Question: I would add custom action into system contact detail of Android like Viber (see attached screenshot) and other messaging apps do.
When user clicks on such custom action, my app will handle. Any help?

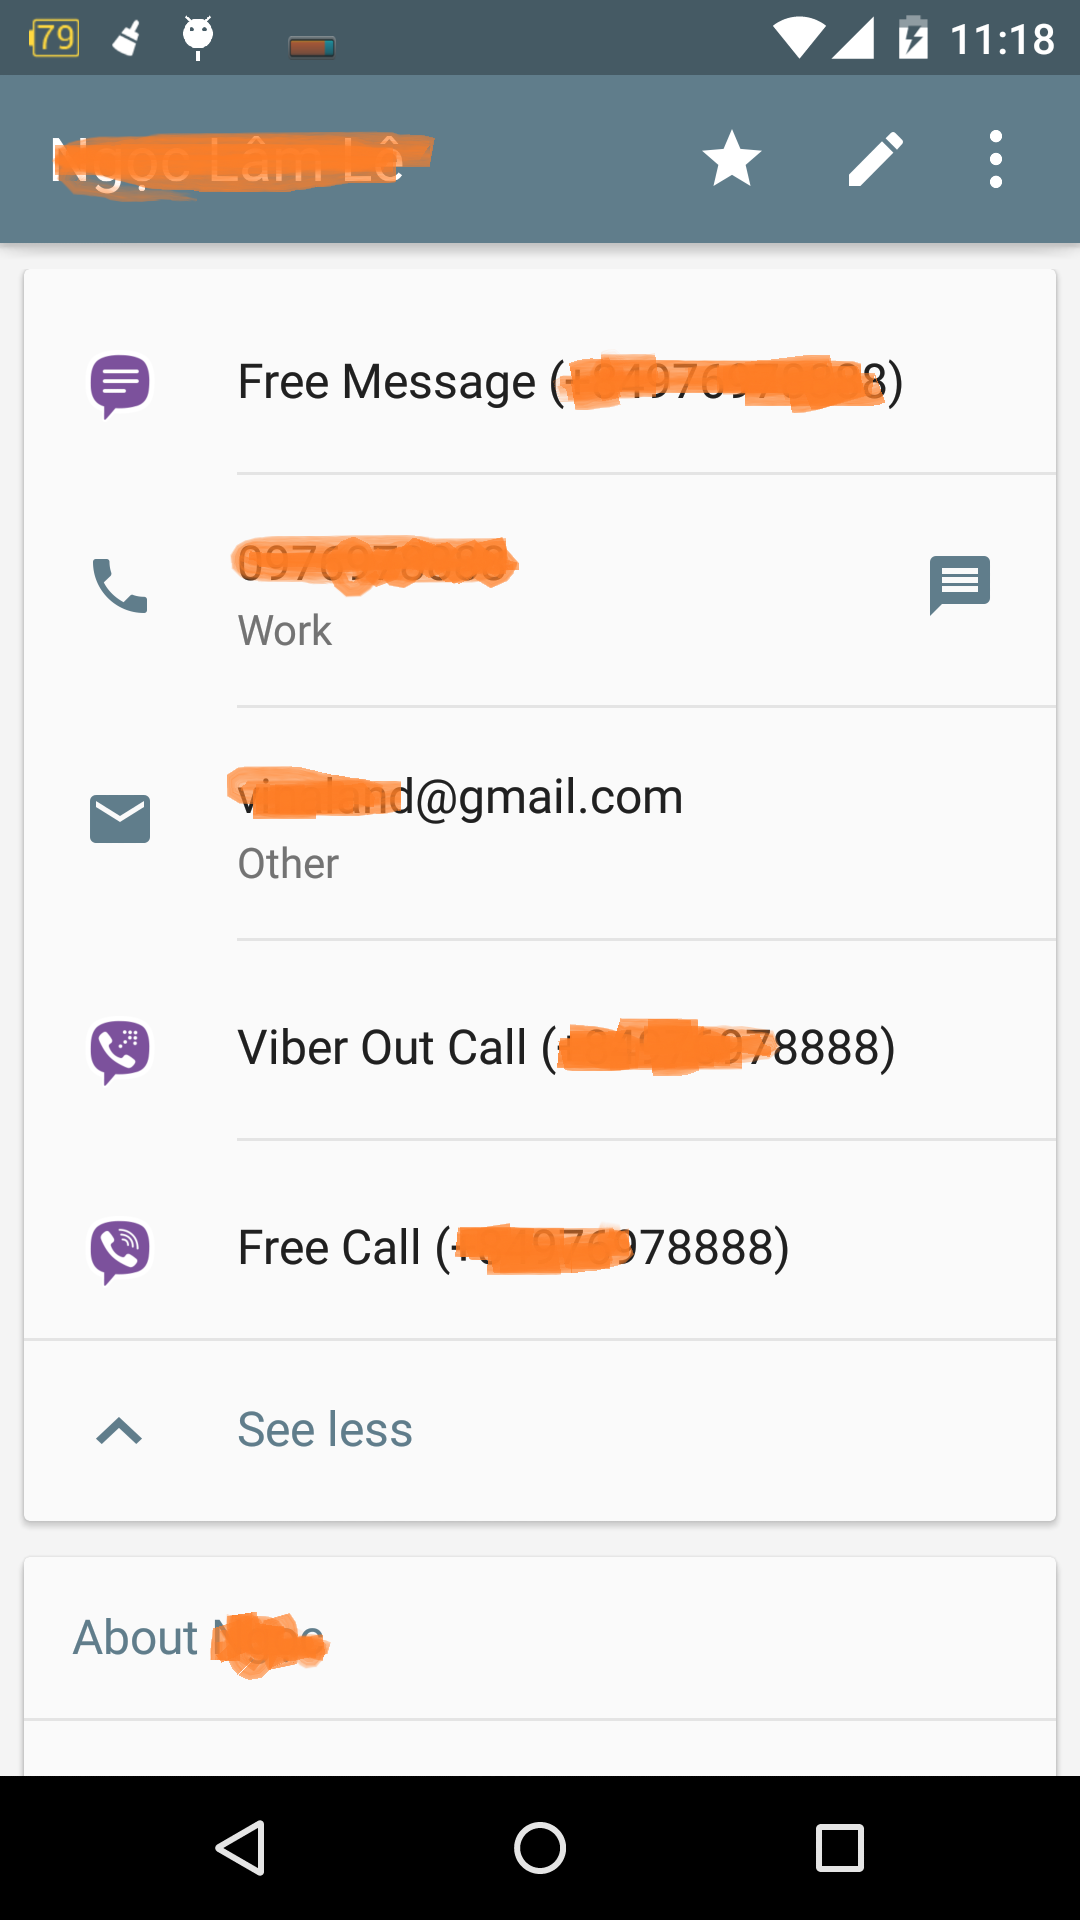
Answer: I doubt it is as easy as it sounds. From what I see you need to create a new Account on the device to achieve something like <URL>.